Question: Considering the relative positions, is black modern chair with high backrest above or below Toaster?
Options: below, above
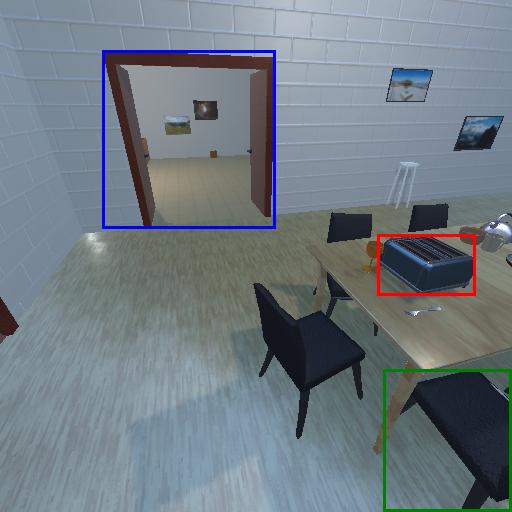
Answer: below